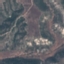
Land use / land cover class: HerbaceousVegetation